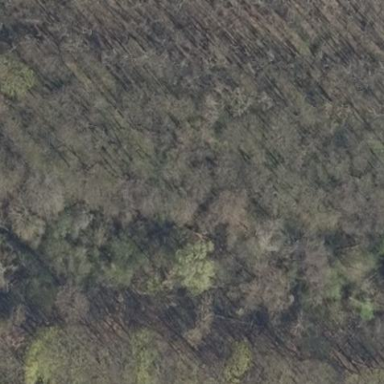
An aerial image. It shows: Forest area.